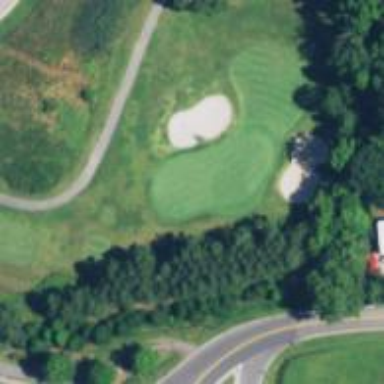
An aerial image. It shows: View of golf hole.